Field crop: maize
Growth stage: 2
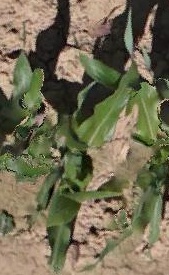
Species: maize